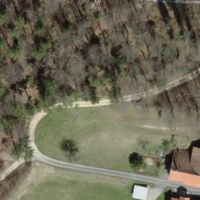
EUNIS habitat code: 52
Species observed at this site:
Nemobius sylvestris